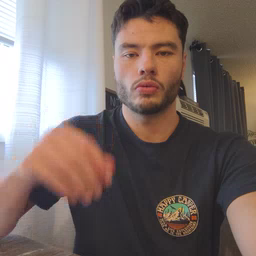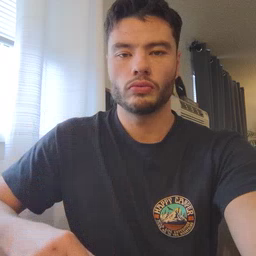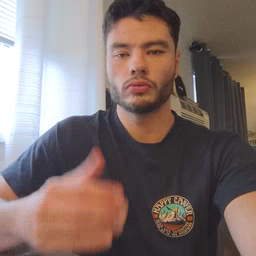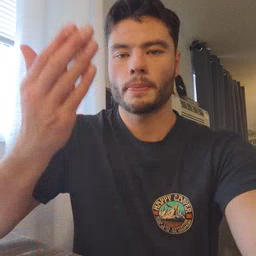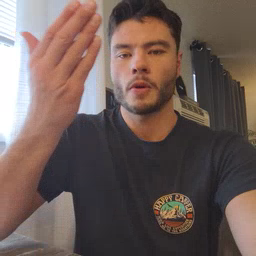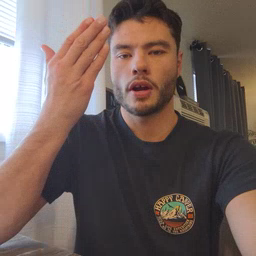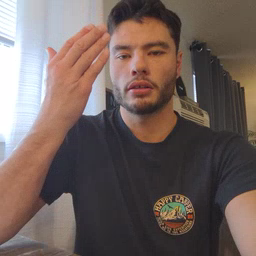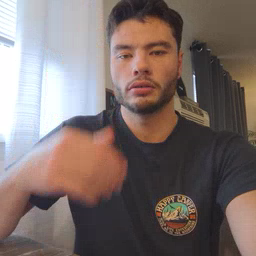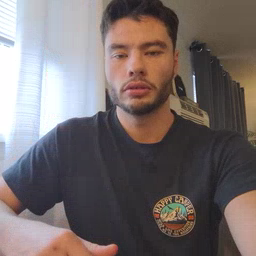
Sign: morning